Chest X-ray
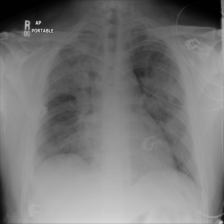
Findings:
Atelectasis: negative
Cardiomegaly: negative
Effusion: negative
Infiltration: negative
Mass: negative
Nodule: negative
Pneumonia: negative
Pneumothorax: negative
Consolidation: negative
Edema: negative
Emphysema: negative
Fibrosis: negative
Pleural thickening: negative
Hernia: negative